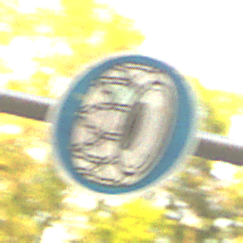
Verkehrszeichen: SchneekettenVorgeschrieben
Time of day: SunriseSunset
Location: Outdoor (RoadRail)
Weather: Clear
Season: NotSpecified
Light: Natural